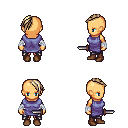
a pixel art fantasy rpg character, female body template, human, tanned skin, chain tabard jacket, metal pants, white blonde long mohawk hairstyle, white cloth bandages, brown shoes, dagger, four views (front, back, left, right), 2x2 character sprite sheet, small pixel art, hard edges, no anti-aliasing